Question: My goal is to read an image file in either the PNG or JPEG format and plot various data over said image and save it to disk.
I also want the image to take up all available space in the produced plot, no axes or labels or anything. I'm a bit concerned that this might be relevant to my problem.
## Code example
Below is my current code that currently only tries to output the same image as you put in. Later I plan on plotting data points corresponding to coordinates over the image. I've used some sample code found here in order to remove the axes and be able to have the image in the background of the plot.
'''
library(jpeg)
library(grid)
img <- readJPEG(system.file("img", "Rlogo.jpg", package="jpeg"),native=TRUE)
jpeg(filename = "Rlogo-2.jpg", width=100,height=76, quality = 100,res=299)
op<-par(mar=rep(0,4))
plot(0:100,type="n", axes="FALSE",ann="FALSE")
lim <- par()
rasterImage(img, lim$usr[1], lim$usr[3], lim$usr[2], lim$usr[4])
dev.off()
'''
## Example output
This is an example output of my above code in a comparison with the original image:

The image to the left is the original and the right one is the modified one. As you can see it seems as if the image I read and plot somehow is smaller than the original image and when saved to the original dimensions it appears blurred.
I've been pulling my hair over this one for hours and I don't seem to get anywhere. This is my first attempt to plot data over images and I'm aware of my lack of knowledge about how R represents images and I've mostly been using the basic graphics to do relatively simple plots before.
I'm currently considering doing this in Python instead but I'm afraid that'll come back and bite me when it comes to the actual plotting of the data.
I run R version 3.1.0 on x86_64 running Windows 7.
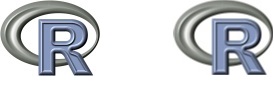
Answer: Just to summarize, since you already found the culprit, there are two issues present here:
Firstly, the blurring appears to be caused by the 'jpeg' device on Windows. There is no such problem on Ubuntu Linux and it disappears if you use the Cairo-device instead, as you did already discover. Cairo-devices are great for pdf:s too since they embed all the fonts etc. making the figure look the same across platforms.
Secondly, R adds 4% extra margin to the x and y axes by default to prevent graphics from being chopped off near the edge of the plot area. It can be corrected by setting 'xaxs="i"' and 'yaxs="i"'.
'''
par(mfrow=1:2)
plot(1:5, 1:5) # Left
plot(1:5, 1:5, xaxs="i", yaxs="i") # Right
'''

In your case the difference is subtle but still would cause everything to be slightly misaligned.